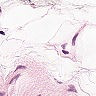
Metastatic tissue present: no